Question: cant seem to get row number right, I can get it to count when the template is the same but cant get to keep counting if the template changes
'''
create table #temp
(
question varchar(max)
,rvdt datetime
,name varchar(20)
,cdt datetime
,template varchar(max)
)
insert into #temp
(question ,rvdt ,name ,cdt ,template)
values
('question 1', '11/11/2014 10:56:27 PM', 'Joe', '10/11/2014 11:56:27 PM', 'Tempalte 1'),
('question 2', '11/11/2014 10:56:27 PM', 'Joe', '10/11/2014 11:56:27 PM', 'Tempalte 1'),
('question 3', '11/11/2014 10:56:27 PM', 'Joe', '10/11/2014 11:56:27 PM', 'Tempalte 1'),
('question 11', '11/12/2014 10:56:27 PM', 'Joe', '10/12/2014 11:56:27 PM', 'Tempalte 2'),
('question 22', '11/12/2014 10:56:27 PM', 'Joe', '10/12/2014 11:56:27 PM', 'Tempalte 2'),
('question 32', '11/12/2014 10:56:27 PM', 'Joe', '10/12/2014 11:56:27 PM', 'Tempalte 2'),
('question 1', '11/13/2014 10:56:27 PM', 'Joe', '10/13/2014 11:56:27 PM', 'Tempalte 1'),
('question 2', '11/13/2014 10:56:27 PM', 'Joe', '10/13/2014 11:56:27 PM', 'Tempalte 1'),
('question 3', '11/13/2014 10:56:27 PM', 'Joe', '10/13/2014 11:56:27 PM', 'Tempalte 1'),
('question 11', '11/14/2014 10:56:27 PM', 'Mike', '10/14/2014 11:56:27 PM', 'Tempalte 2'),
('question 22', '11/14/2014 10:56:27 PM', 'Mike', '10/14/2014 11:56:27 PM', 'Tempalte 2'),
('question 33', '11/14/2014 10:56:27 PM', 'Mike', '10/14/2014 11:56:27 PM', 'Tempalte 2')
Select
ROW_NUMBER() over (partition by name, rvdt order by rvdt )'rv#'
,rvdt
,cdt
,name
,template
from
#temp
order by rvdt
drop table #temp
'''
i have tried different combinations with whats in the partitin but i cant seem to get the right one

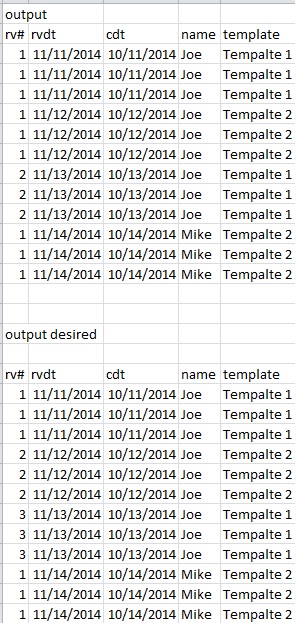
Answer: Use 'Dense_Rank()' 'Ranking Function'
'''
SELECT Dense_rank()OVER (partition BY name ORDER BY cdt) Rn,
rvdt,
cdt,
name,
template
FROM #temp
'''
'''
Rn rvdt cdt name template
-- ----------------------- ----------------------- ---- ----------
1 2014-11-11 22:56:27.<PHONE>-11 23:56:27.000 Joe Tempalte 1
1 2014-11-11 22:56:27.<PHONE>-11 23:56:27.000 Joe Tempalte 1
1 2014-11-11 22:56:27.<PHONE>-11 23:56:27.000 Joe Tempalte 1
2 2014-11-12 22:56:27.<PHONE>-12 23:56:27.000 Joe Tempalte 2
2 2014-11-12 22:56:27.<PHONE>-12 23:56:27.000 Joe Tempalte 2
2 2014-11-12 22:56:27.<PHONE>-12 23:56:27.000 Joe Tempalte 2
3 2014-11-13 22:56:27.<PHONE>-13 23:56:27.000 Joe Tempalte 1
3 2014-11-13 22:56:27.<PHONE>-13 23:56:27.000 Joe Tempalte 1
3 2014-11-13 22:56:27.<PHONE>-13 23:56:27.000 Joe Tempalte 1
1 2014-11-14 22:56:27.<PHONE>-14 23:56:27.000 Mike Tempalte 2
1 2014-11-14 22:56:27.<PHONE>-14 23:56:27.000 Mike Tempalte 2
1 2014-11-14 22:56:27.<PHONE>-14 23:56:27.000 Mike Tempalte 2
'''